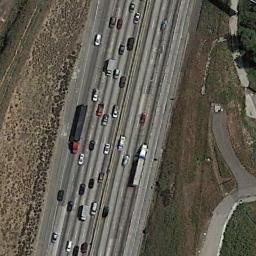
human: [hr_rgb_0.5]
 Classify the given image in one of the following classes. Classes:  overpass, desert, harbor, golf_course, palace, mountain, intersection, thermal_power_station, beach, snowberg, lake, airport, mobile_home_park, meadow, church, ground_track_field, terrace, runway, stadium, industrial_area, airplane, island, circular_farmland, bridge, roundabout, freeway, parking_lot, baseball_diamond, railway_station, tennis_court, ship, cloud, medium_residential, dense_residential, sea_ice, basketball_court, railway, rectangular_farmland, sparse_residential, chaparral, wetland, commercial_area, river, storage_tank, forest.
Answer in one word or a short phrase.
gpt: freeway